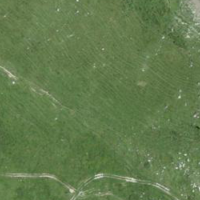
EUNIS habitat code: 23
Species observed at this site:
Campanula barbata